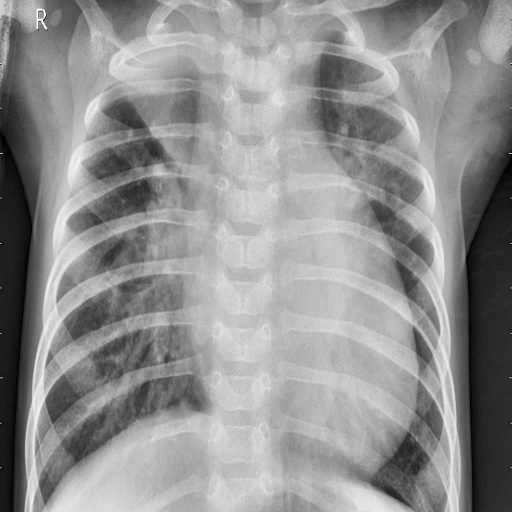
Finding: PNEUMONIA